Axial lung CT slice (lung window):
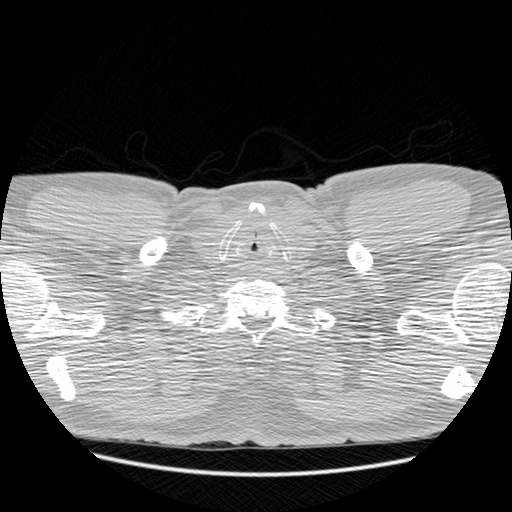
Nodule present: no